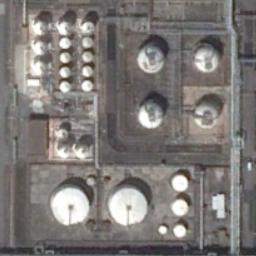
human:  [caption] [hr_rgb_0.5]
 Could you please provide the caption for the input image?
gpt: There are many storage tanks of different sizes .

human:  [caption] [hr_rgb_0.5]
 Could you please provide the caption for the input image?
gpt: There are many neatly arranged storage tanks and many pipelines in the factory .

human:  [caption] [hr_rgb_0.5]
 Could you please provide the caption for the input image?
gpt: There are three white storage tanks and three silver storage tanks .

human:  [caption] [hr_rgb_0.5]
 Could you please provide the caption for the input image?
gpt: There are big and small white storage tanks on the bare land .

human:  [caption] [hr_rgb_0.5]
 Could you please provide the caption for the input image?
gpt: There are some storage tanks of different sizes .